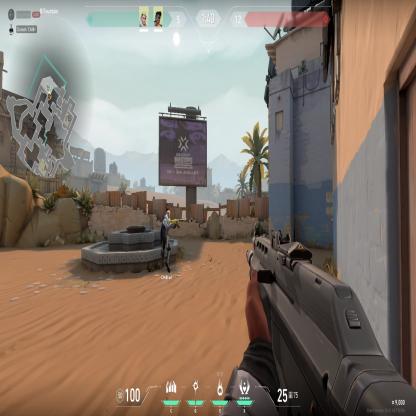
Label: teammate